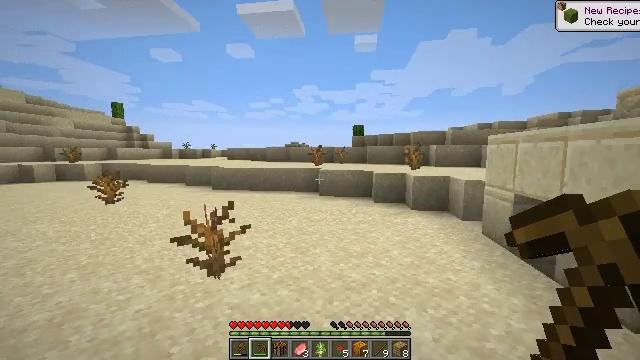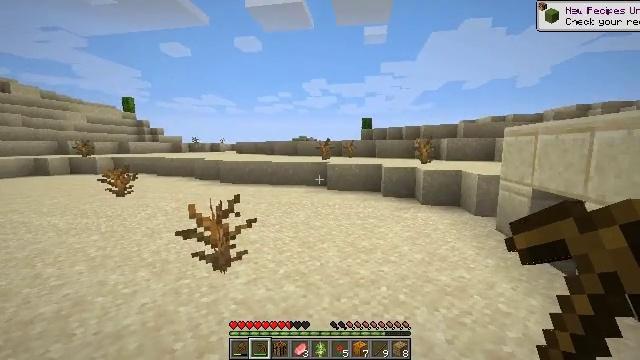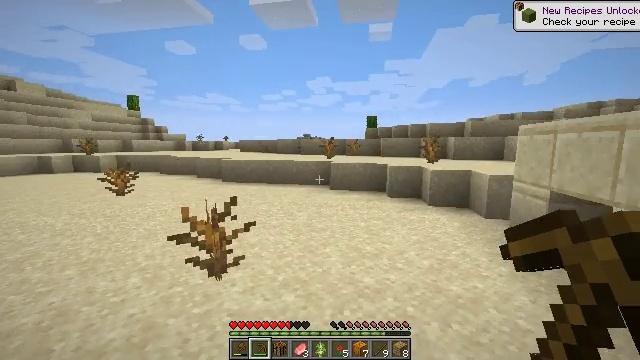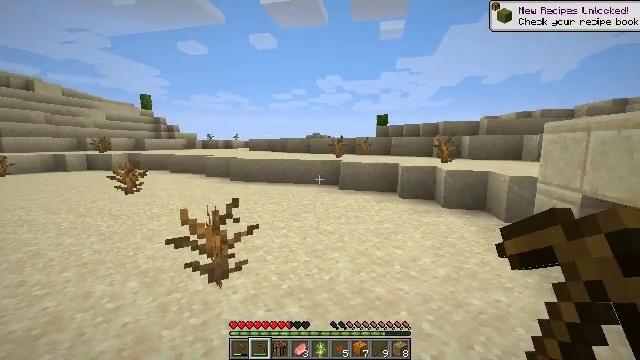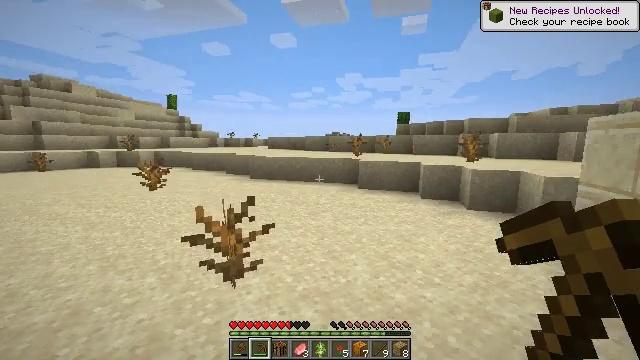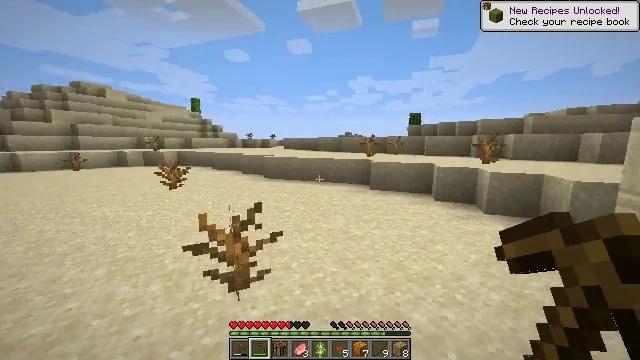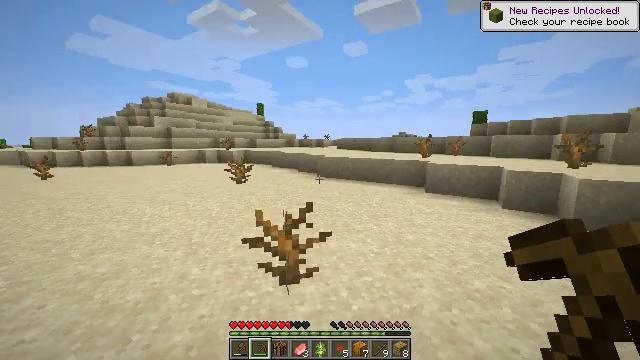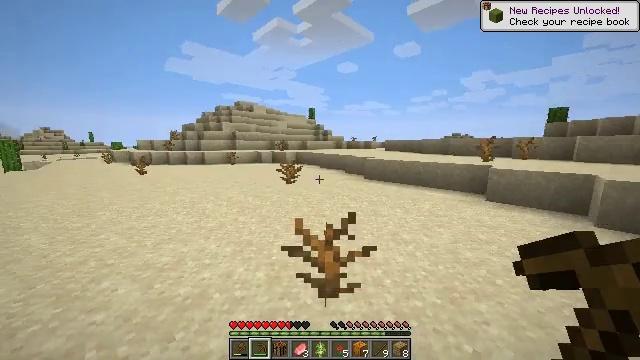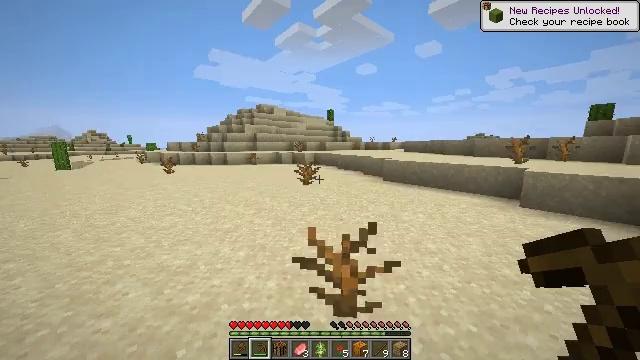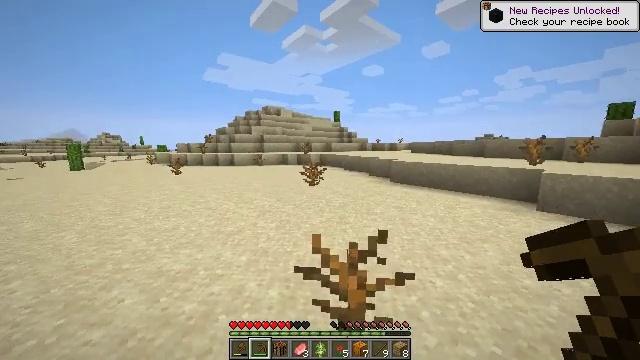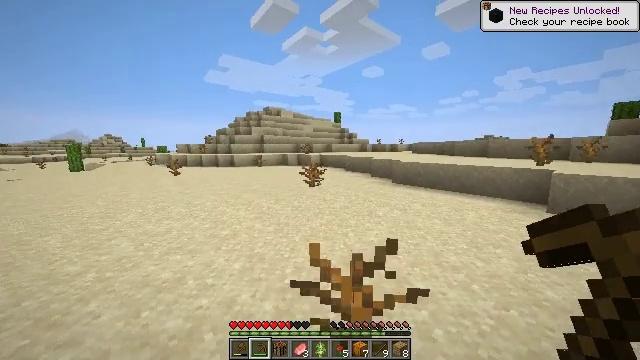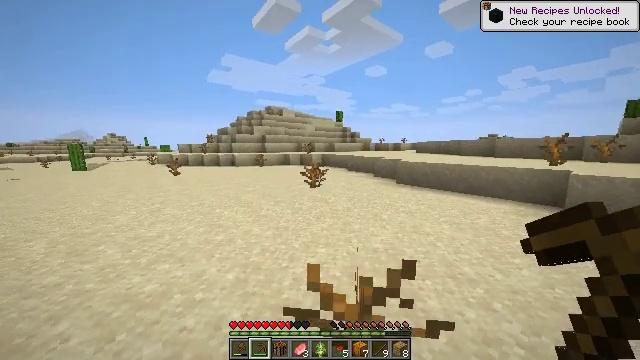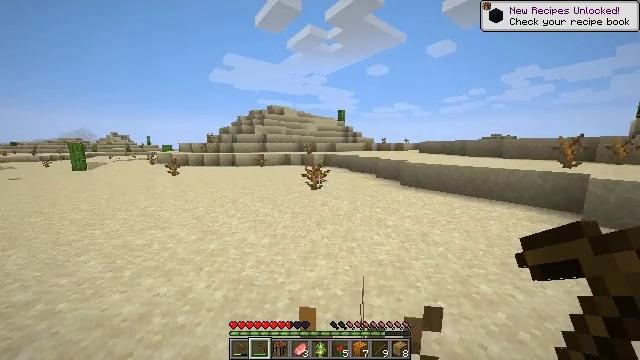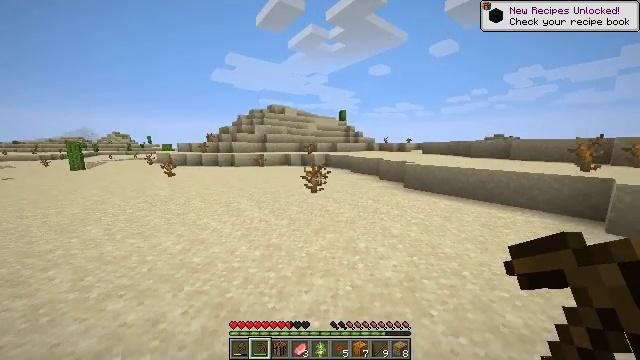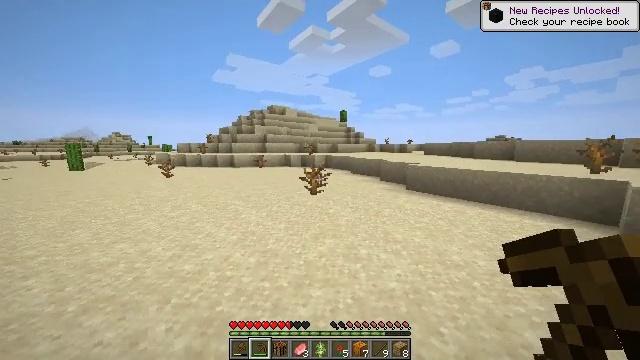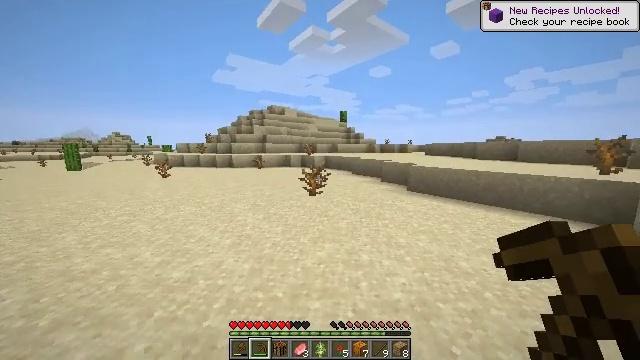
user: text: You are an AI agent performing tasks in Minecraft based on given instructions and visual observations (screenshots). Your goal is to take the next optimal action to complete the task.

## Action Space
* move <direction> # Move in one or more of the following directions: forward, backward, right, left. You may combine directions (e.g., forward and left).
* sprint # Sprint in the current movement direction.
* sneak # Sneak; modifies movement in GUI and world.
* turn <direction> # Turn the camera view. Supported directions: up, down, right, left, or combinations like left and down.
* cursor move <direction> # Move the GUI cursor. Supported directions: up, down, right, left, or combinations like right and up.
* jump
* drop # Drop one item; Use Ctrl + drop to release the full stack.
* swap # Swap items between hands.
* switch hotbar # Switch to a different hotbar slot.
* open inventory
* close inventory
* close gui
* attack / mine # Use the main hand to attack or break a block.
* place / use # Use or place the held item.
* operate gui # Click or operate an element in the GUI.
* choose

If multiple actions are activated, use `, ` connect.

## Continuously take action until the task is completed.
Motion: motion action
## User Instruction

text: Harvest sugar cane from the plant.
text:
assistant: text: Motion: move forward, turn left and down
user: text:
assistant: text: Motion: move forward
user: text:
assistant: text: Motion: move forward, turn left
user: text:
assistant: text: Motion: move forward, sprint, turn left
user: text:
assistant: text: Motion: move forward, sprint, turn left
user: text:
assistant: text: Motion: move forward, sprint, turn left
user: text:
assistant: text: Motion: move forward, sprint, turn left
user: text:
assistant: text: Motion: move forward, sprint, turn left
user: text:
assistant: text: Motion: move forward, sprint, turn left
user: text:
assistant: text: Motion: move forward, sprint
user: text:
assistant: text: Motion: move forward, sprint
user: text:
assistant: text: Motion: move forward, sprint
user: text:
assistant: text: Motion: move forward, sprint
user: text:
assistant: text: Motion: move forward, sprint
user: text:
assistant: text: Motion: move forward, sprint
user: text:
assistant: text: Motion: move forward, sprint
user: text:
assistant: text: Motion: move forward, sprint
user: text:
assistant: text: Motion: move forward, sprint
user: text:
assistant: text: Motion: move forward, sprint
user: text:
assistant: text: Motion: move forward, sprint
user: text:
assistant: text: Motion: move forward, sprint
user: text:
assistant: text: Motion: move forward, sprint
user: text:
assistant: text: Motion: move forward, sprint
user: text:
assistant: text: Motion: move forward, sprint
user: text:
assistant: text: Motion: move forward, sprint, turn right and down
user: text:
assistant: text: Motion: move forward, sprint, turn right
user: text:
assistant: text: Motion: move forward, sprint, turn right
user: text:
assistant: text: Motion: move forward, turn right
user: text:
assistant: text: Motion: move forward, turn right
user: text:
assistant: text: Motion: move forward, turn right